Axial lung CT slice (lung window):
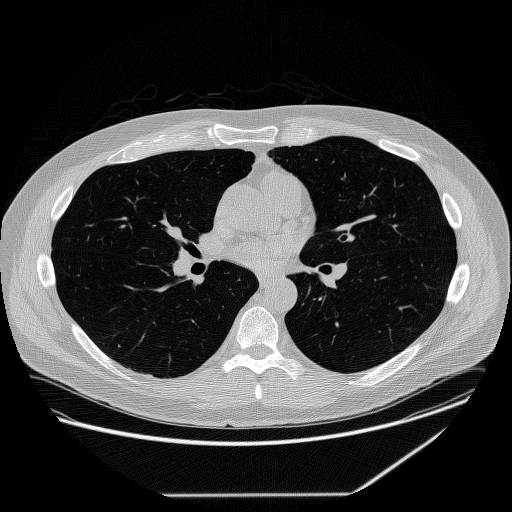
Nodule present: no